Interaction volume radius: 10 \u00c5
Interaction volume height: 15 \u00c5
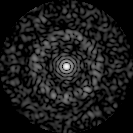
Disorder parameter: 0.8631